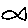
Label: fish